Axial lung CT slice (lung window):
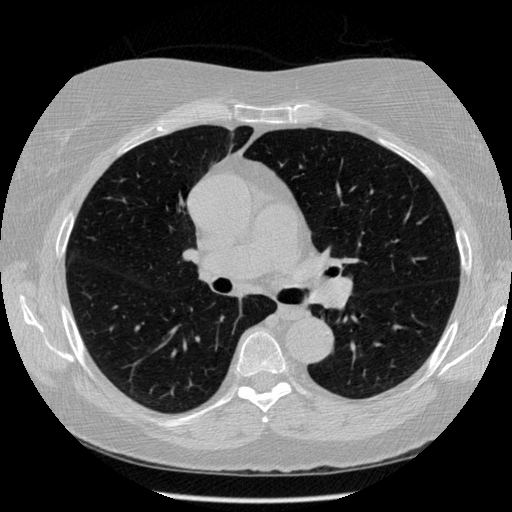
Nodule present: no